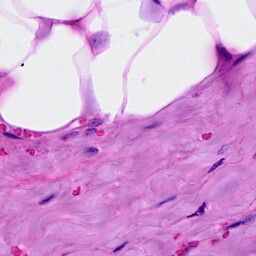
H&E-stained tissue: Breast